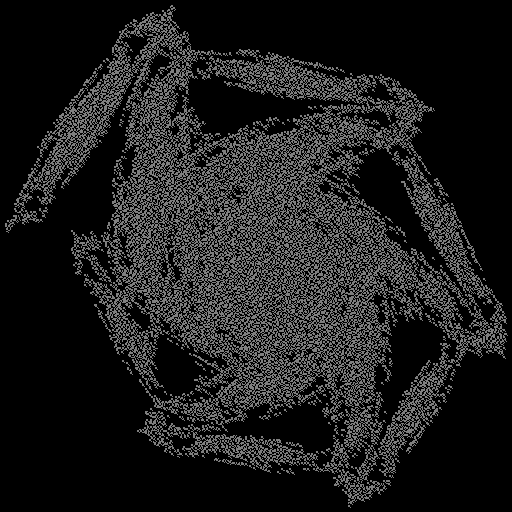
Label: morningglory